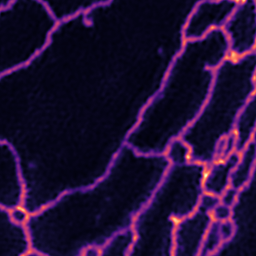
Label: Super-resolution ER image